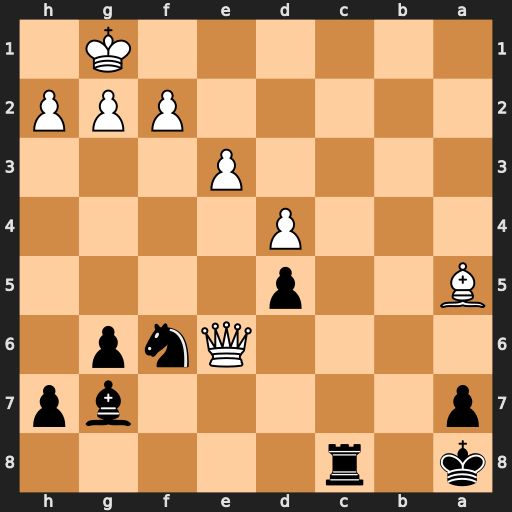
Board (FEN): k1r5/p5bp/4Qnp1/B2p4/3P4/4P3/5PPP/6K1
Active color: b
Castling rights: -
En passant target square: -
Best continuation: Rc1+ Be1 Rxe1#